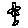
Label: flower